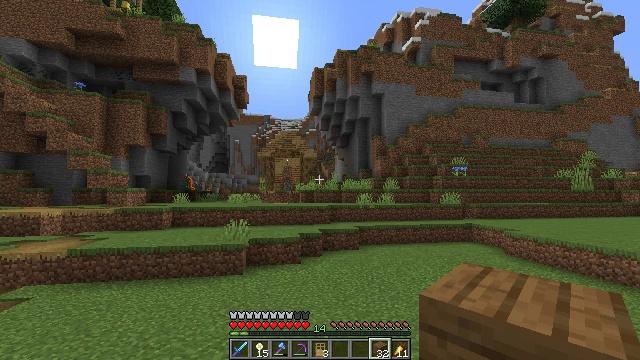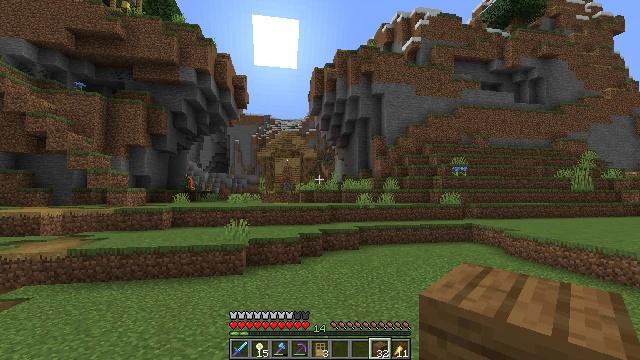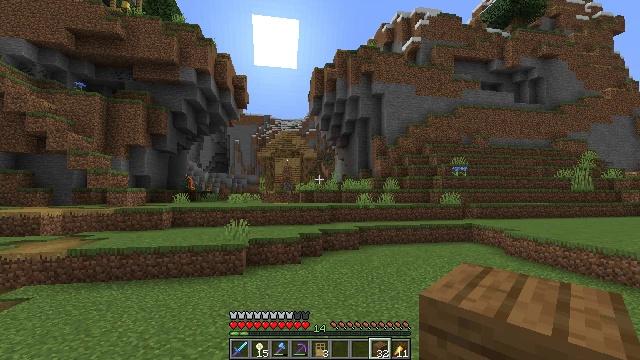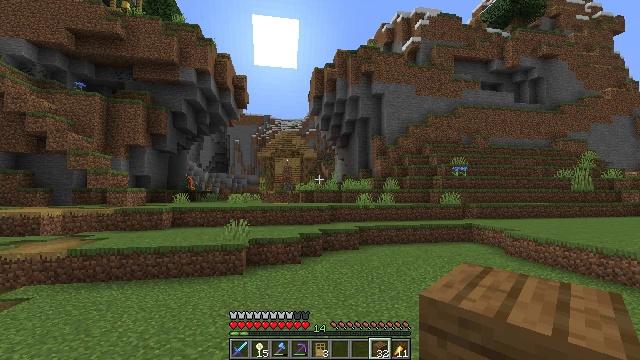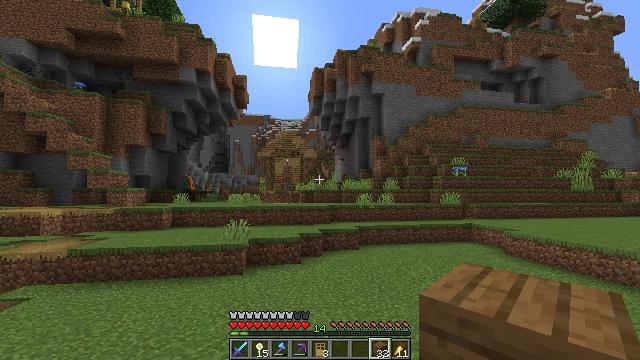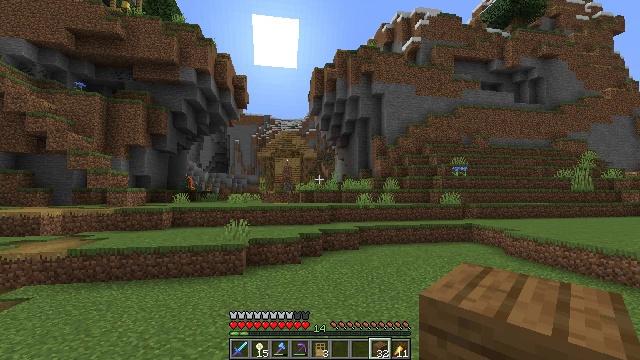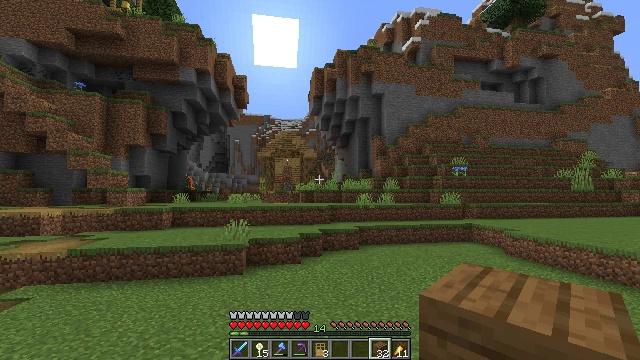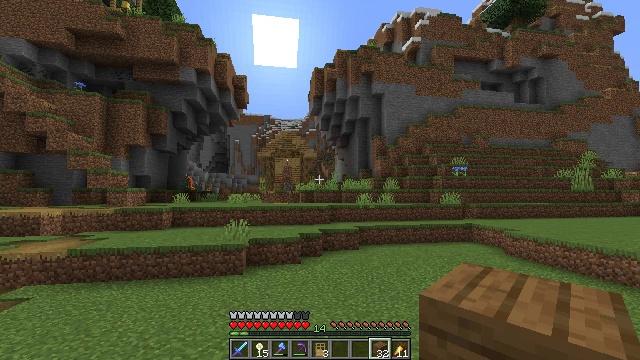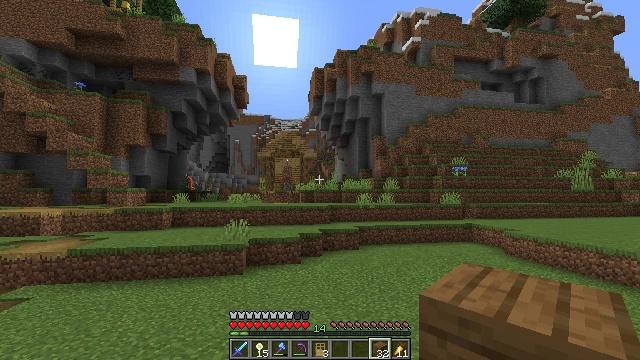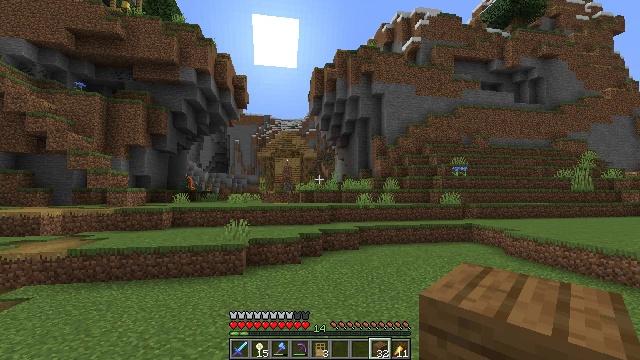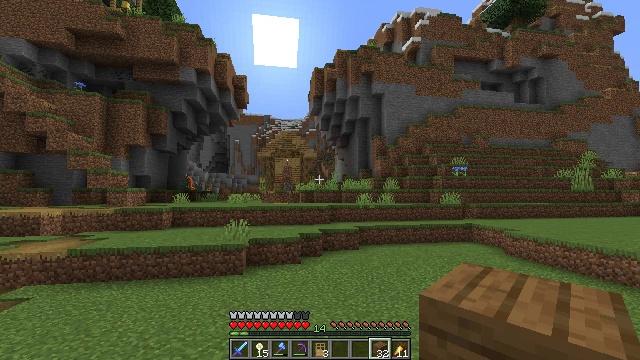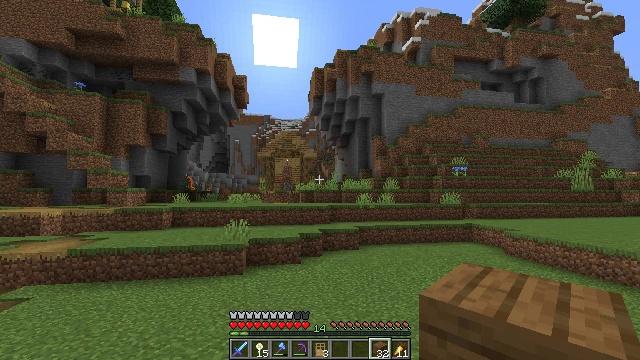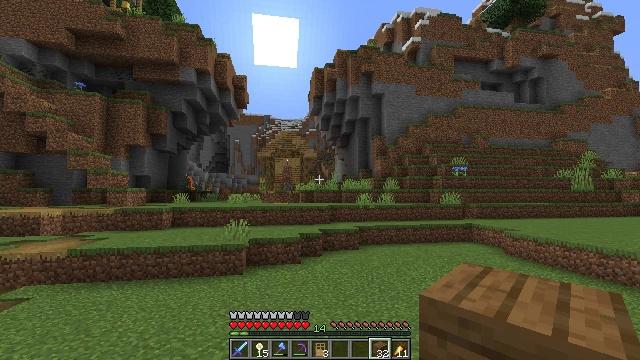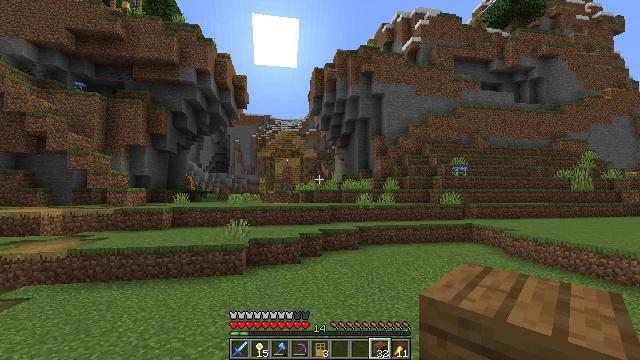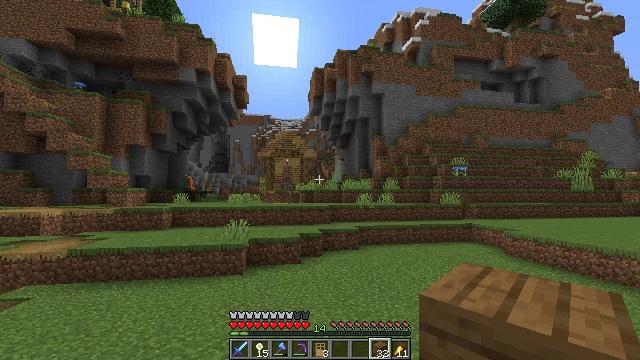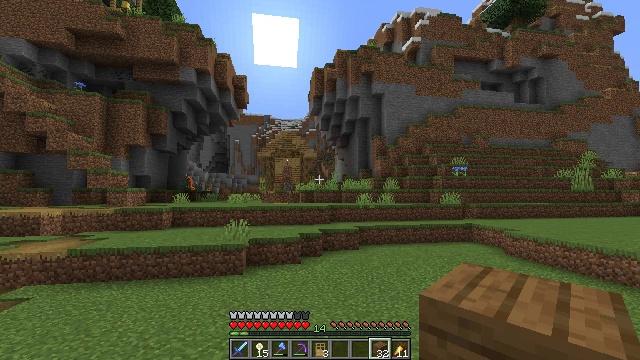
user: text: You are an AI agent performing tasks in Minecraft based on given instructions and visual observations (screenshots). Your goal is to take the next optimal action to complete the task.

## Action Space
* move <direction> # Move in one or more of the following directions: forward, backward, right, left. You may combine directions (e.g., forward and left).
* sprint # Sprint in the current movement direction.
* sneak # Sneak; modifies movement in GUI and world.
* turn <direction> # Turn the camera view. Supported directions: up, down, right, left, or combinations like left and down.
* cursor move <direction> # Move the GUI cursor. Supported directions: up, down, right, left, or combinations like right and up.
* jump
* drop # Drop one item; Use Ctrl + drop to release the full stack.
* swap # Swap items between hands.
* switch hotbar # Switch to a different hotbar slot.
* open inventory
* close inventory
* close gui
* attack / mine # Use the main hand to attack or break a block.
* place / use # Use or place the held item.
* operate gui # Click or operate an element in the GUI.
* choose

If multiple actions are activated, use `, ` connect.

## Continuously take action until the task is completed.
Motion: motion action
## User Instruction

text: Mine tall grass from the ground.
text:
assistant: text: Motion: no_op
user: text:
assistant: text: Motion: no_op
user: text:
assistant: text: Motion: no_op
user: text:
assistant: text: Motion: no_op
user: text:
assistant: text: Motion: no_op
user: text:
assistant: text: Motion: no_op
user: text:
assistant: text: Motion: no_op
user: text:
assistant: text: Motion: no_op
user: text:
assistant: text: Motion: no_op
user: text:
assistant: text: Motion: no_op
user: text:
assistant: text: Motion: no_op
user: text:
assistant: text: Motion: no_op
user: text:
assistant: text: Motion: no_op
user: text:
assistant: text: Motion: no_op
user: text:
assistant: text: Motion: no_op
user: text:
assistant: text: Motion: no_op
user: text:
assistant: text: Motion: no_op
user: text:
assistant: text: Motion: no_op
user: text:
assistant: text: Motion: no_op
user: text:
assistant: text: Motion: no_op
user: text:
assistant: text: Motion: no_op
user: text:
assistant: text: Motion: no_op
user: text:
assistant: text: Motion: no_op
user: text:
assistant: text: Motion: no_op
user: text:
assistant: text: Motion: no_op
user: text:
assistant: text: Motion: no_op
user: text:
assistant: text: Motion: no_op
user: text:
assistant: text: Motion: no_op
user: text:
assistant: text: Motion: no_op
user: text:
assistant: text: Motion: no_op